Question: I have the following lists of topics added using the template as follows
'''
//Template used for topic list display
%li.topic{:topic_slug => "<%=topic.slug%>", :topic_name =>"<%=topic.text%>"}
%a{href: "#!/topics/<%=topic.slug%>" }
<%= topic.text %>
'''
Displayed web app

I want to be able to select a topic and add a highlight to it. How can I do it?
I am able to select the element via the following jQuery code
'''
addAllTopics: ->
@options.topics.each(@addOneTopic)
$(@el).find(".topics li[topic_slug=#{@options.topic}]")
'''
However I am unsure how to add the highlight to the selected element. Can anyone advise me on this?
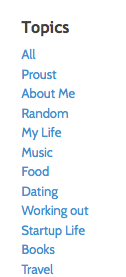
Answer: By using css method of jQuery you can add background color to any particular selected topic like this...
'''
addAllTopics: ->
@options.topics.each(@addOneTopic)
$(@el).find(".topics li[topic_slug=#{@options.topic}]").css('background-color','#000000');
'''